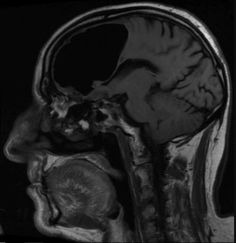
Label: notumor